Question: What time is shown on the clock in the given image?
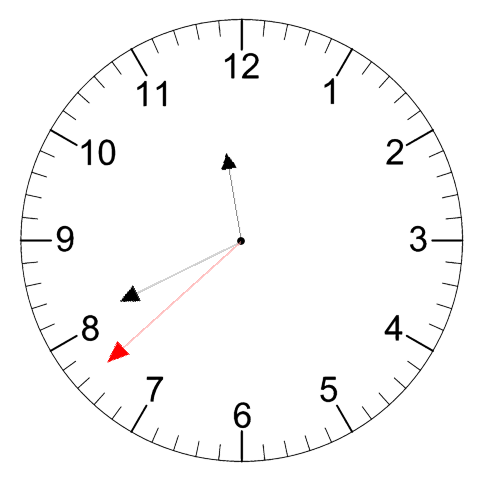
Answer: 11:40:38